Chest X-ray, PA view. Patient: 40 years old, sex M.
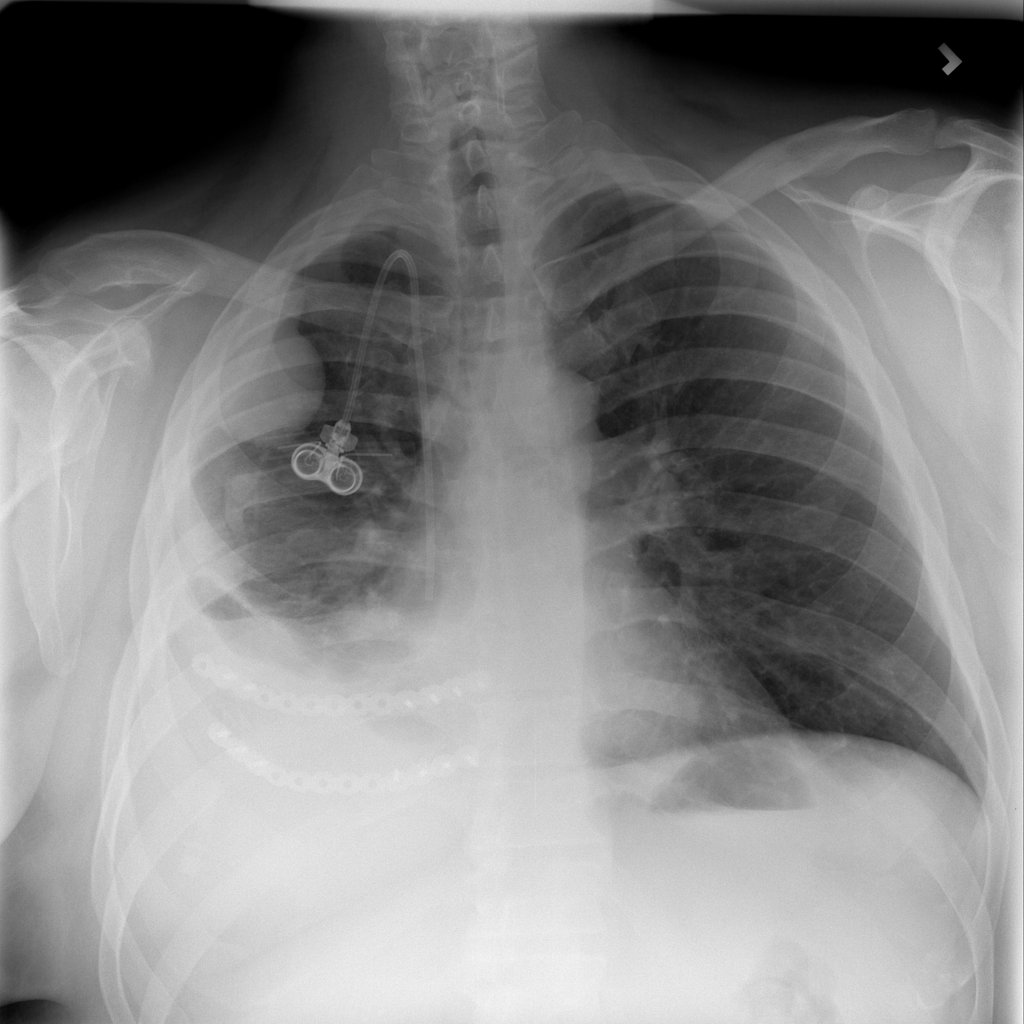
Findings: Effusion, Mass